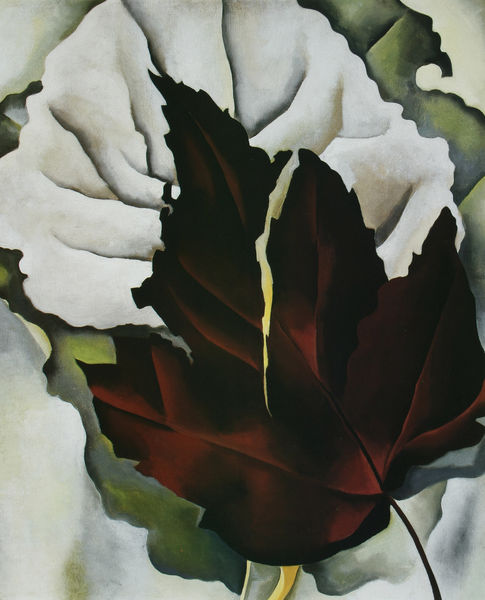
Titel: Pattern of Leaves
Künstler: Georgia O'Keeffe
Standort: Washington, D.C.
Institution: The Phillips Collection
Schlagwörter: blätter, laub, weiß, gelb, grün, braun, grau, schwarz, rot, blatt, abstrakt, modern, herbst, stil, adern, struktur, ahorn, riss, keeffe, o'eeffe, o´keeffe, georgia o'eeffe, georgia o´keeffe, blattadern, blattfolge